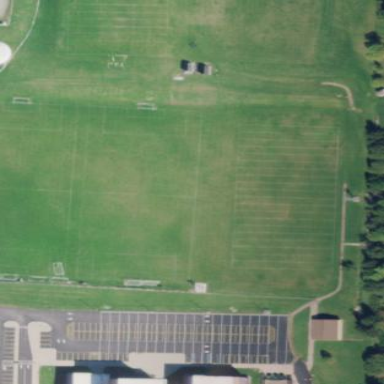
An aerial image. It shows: Soccer pitch for leisureland activities.